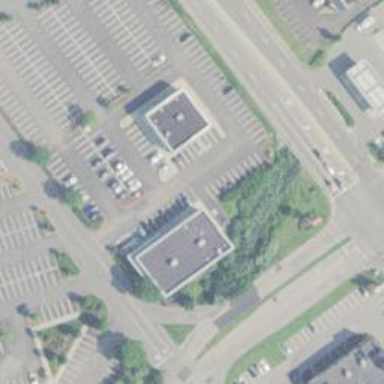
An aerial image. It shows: Parking space is available.